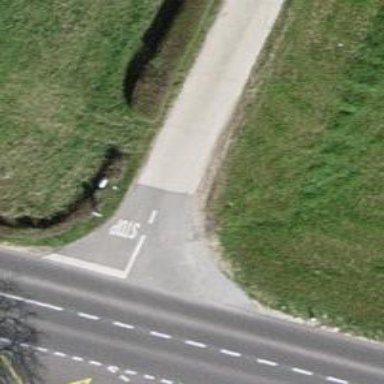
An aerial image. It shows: Service road with concrete surface of grade 1 tracktype.